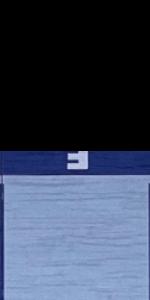
Label: Empty